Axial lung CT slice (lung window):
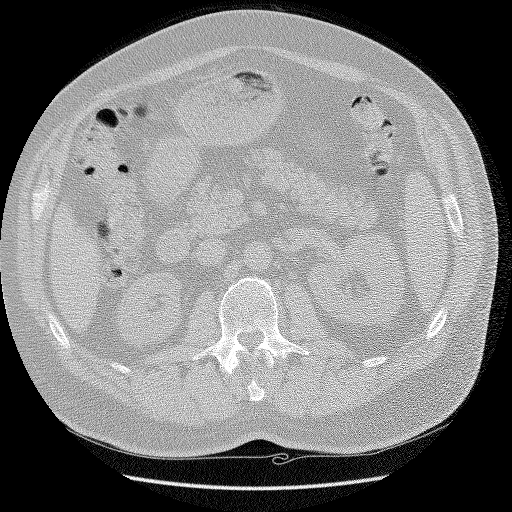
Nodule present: no